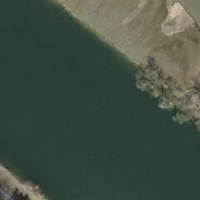
EUNIS habitat code: 15
Species observed at this site:
Anser anser
Podiceps cristatus
Fulica atra
Tadorna tadorna
Aythya ferina